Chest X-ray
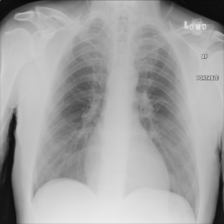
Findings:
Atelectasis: negative
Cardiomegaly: negative
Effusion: negative
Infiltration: negative
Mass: negative
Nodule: negative
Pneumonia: negative
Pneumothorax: negative
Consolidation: negative
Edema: negative
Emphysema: negative
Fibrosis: negative
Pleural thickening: negative
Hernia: negative